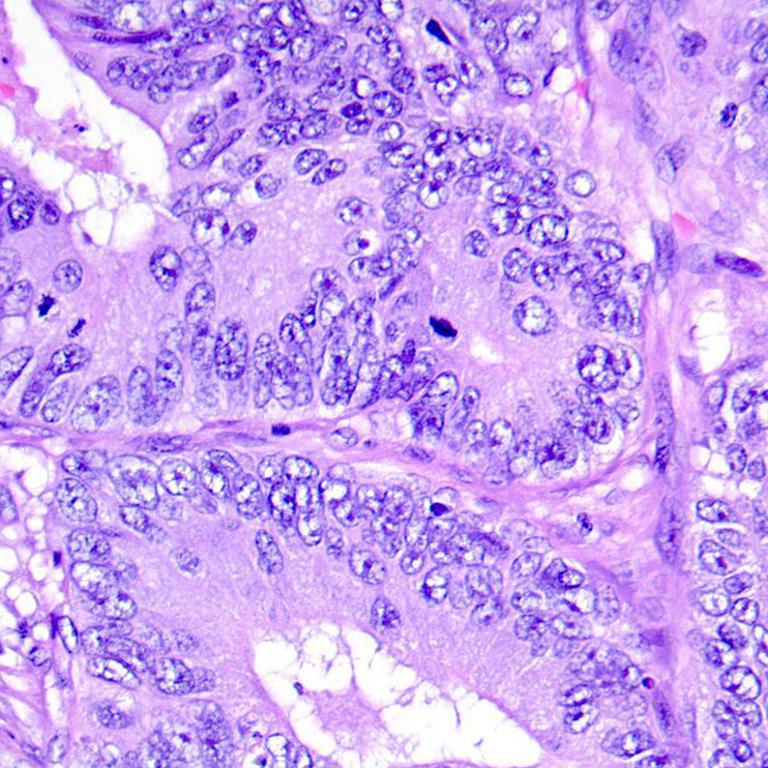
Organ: colon
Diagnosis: adenocarcinomas